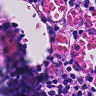
Metastatic tissue present: no